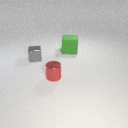
large green rubber cube to the right of small gray metal cube